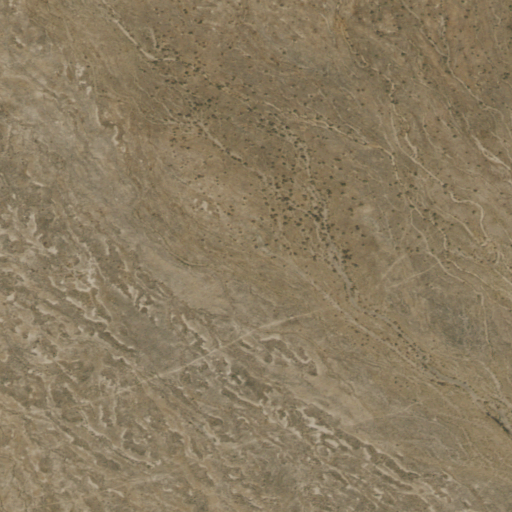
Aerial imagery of valley in Nevada named Black Canyon containing shrub and grassland